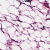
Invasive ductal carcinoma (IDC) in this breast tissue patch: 0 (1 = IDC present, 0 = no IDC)